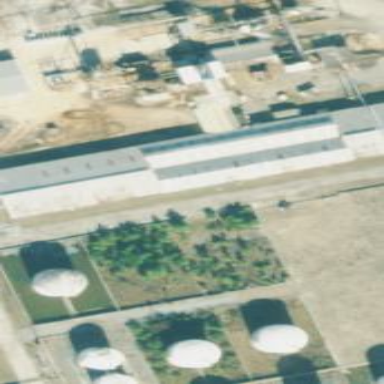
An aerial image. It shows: Industrial building.